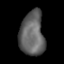
Tissue: lung
Cell type: T cells
Senescence score: 0.1939
Nuclear area (px): 1064
Mean DAPI intensity: 98.588